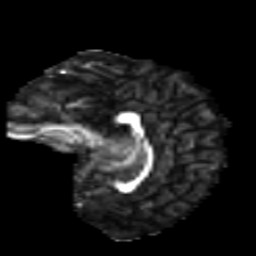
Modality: FA
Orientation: sagittal
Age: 16
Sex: female
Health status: ill
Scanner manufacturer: ge
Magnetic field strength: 3 T
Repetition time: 6.752 s
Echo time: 0.079 s